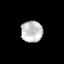
Tissue: lung
Cell type: Epithelial cells
Senescence score: 0.194
Nuclear area (px): 448
Mean DAPI intensity: 195.629